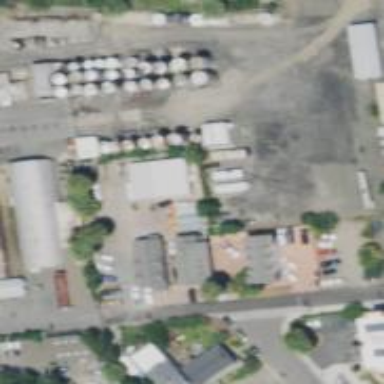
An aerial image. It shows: Industrial building.